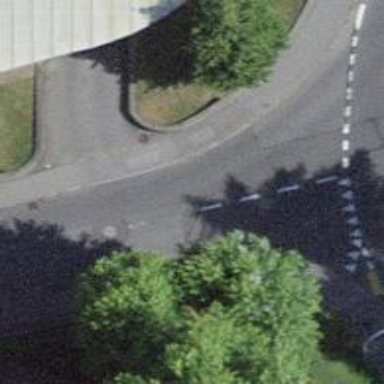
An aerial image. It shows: Kerb barrier.